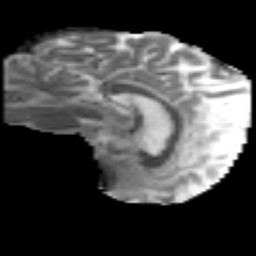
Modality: MD
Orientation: sagittal
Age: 46
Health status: ill
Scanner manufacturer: philips
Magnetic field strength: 3 T
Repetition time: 9 s
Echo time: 0.127 s